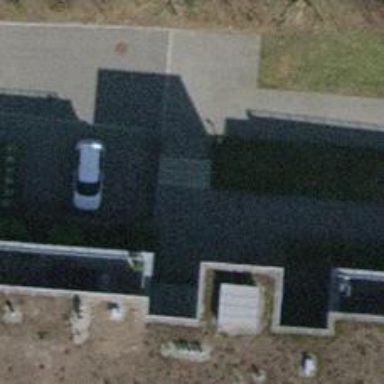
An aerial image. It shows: Set of steps on the road.